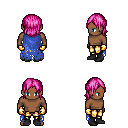
a pixel art fantasy rpg character, male body template, human, dark skin, blue tattered cape, gold greaves, pink long bangs hairstyle, gold gloves, black shoes, four views (front, back, left, right), 2x2 character sprite sheet, small pixel art, hard edges, no anti-aliasing